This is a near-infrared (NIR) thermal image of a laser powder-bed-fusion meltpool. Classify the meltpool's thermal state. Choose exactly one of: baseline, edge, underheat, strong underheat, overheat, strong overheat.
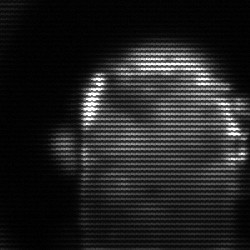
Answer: baseline